Aerial crown-view tile of a tropical tree (Barro Colorado Island, Panama), acquired 20250616:
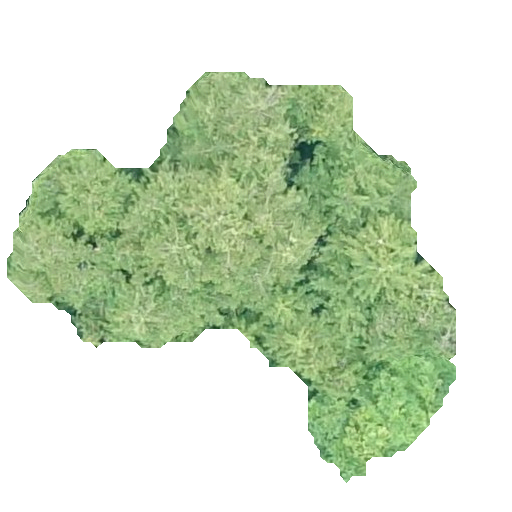
Species: Quararibea stenophylla
GBIF accepted scientific name: Quararibea stenophylla
Crown area: 148.446 m²